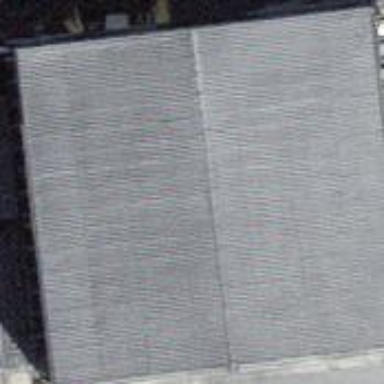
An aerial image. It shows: Building.